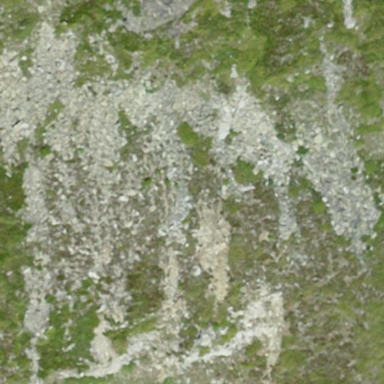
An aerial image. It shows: Natural scree.